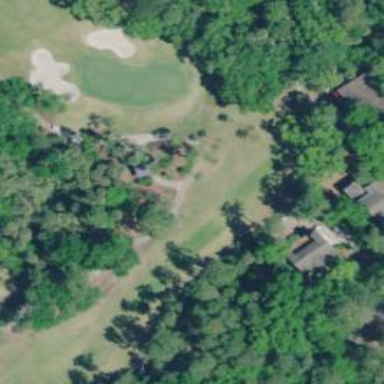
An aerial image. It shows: Service road used as golf cart path.